Question: I'm trying to implement histogram RGB but my algorithm doesn't produce similarly look like surface as in graphics programs. For example image on this site:
<URL>
My version looks like:

As I understood it correctly, RGB Histogram just measuring how often each value occured in specific channel. So I implement it in such way:
'''
public Process(layerManager: dl.LayerManager) {
var surface = layerManager.GetCurrent();
var components = new Uint8Array(1024);
surface.ForEachPixel((arr: number[], i: number): void => {
components[arr[i]] += 1;
components[arr[i + 1] + 256] += 1;
components[arr[i + 2] + 512] += 1;
components[arr[i + 3] + 768] += 1;
});
var histogram = layerManager.GetHistogram();
histogram.Clear();
var viewPort = layerManager.GetHistogramViewPort();
viewPort.Clear();
this.DrawColor(histogram, components, 0, new ut.Color(255, 0, 0, 255));
//histogram.SetBlendMode(ds.BlendMode.Overlay);
//this.DrawColor(histogram, components, 256, new ut.Color(0, 255, 0, 255));
//this.DrawColor(histogram, components, 512, new ut.Color(0, 0, 255, 255));
}
private DrawColor(surface: ds.ICanvas, components: Uint8Array, i: number, fillStyle: ut.Color) {
var point = new ut.Point(0, 255);
surface.BeginPath();
surface.FillStyle(fillStyle.R, fillStyle.G, fillStyle.B, fillStyle.A);
surface.RGBAStrokeStyle(fillStyle.R, fillStyle.G, fillStyle.B, fillStyle.A);
surface.LineWidth(1);
surface.MoveTo(point);
for (var j = i + 256; i < j; ++i) {
point = new ut.Point(point.X + 1, 255 - components[i]);
surface.ContinueLine(point);
}
surface.ClosePathAndStroke();
var viewPort = layerManager.GetHistogramViewPort();
viewPort.DrawImage(surface.Self<HTMLElement>(), 0, 0, 255, 255, 0, 0, viewPort.Width(), viewPort.Height());
}
'''
Am I missing something?
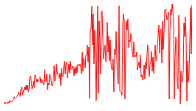
Answer: You have a 'Uint8Array' array to hold the results, but the most common RGB values are occurring more than 255 times. This causes an overflow and you end up seeing a histogram of the values modulo 256, which is effectively random for high values. That's why the left and middle parts of the graph (where values are less than 255) are correct, but the higher-valued areas are all over the place.
Use a larger data type to store the results, and normalize to the size of your output canvas before drawing.